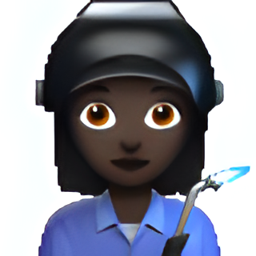
Name: female factory worker type 6
Emoji: 👩🏿‍🏭
Group: People & Body
Sub-group: person-role